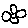
Label: flower